Question: I got the database to update, but it only does it for the first row selected not for the others.
'''
Protected Sub btnUpdate_Click(ByVal sender As Object, ByVal e As EventArgs)
For Each row As GridViewRow In GridView6.Rows
' Selects the text from the TextBox
Dim selectedcheck As CheckBox = CType(row.FindControl("chkselect"), CheckBox)
If selectedcheck.Checked = True Then
Dim id As Label = CType(row.FindControl("id"), Label)
cmd.Parameters.AddWithValue("@id", id.Text)
cmd.Parameters.AddWithValue("@compby", txtagent.Text)
cmd.Parameters.AddWithValue("@compdate", lbldate.Text)
cmd.Parameters.AddWithValue("@comments", txtcomments.Text)
cmd.CommandText = "dbo.updatetasks"
cmd.CommandType = CommandType.StoredProcedure
cmd.Connection = conn
conn.Open()
cmd.BeginExecuteNonQuery()
conn.Close()
End If
Next
End Sub
'''

'''
UPDATE dashboardtasks
SET compby = @compby,
comments = @comments,
compdate = @compdate
WHERE id = @id;
'''
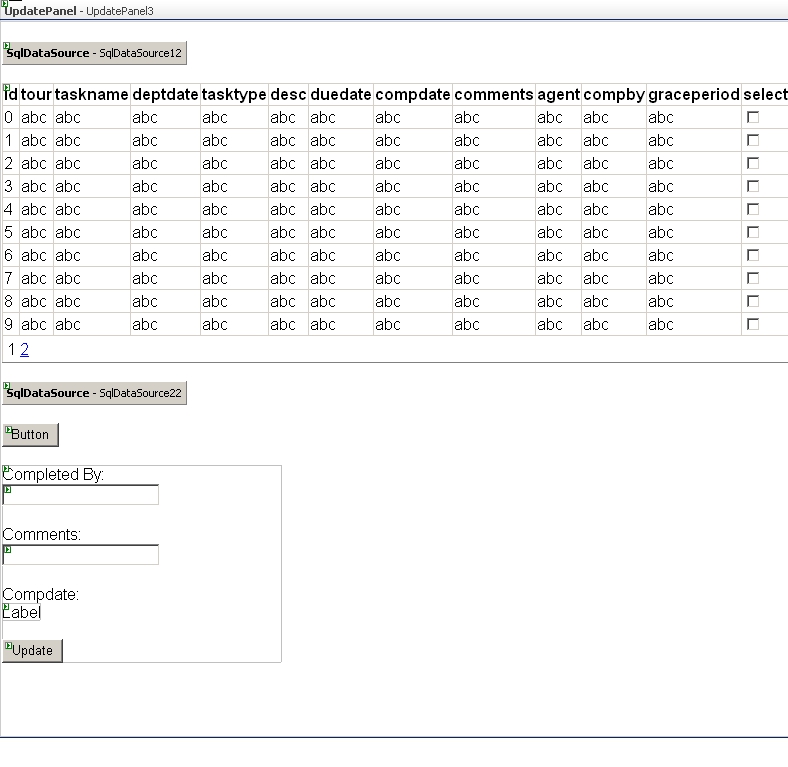
Answer: I'd expect the following to work:
'''
Protected Sub btnUpdate_Click(ByVal sender As Object, ByVal e As EventArgs)
For Each row As GridViewRow In GridView6.Rows
' Selects the text from the TextBox
Dim selectedcheck As CheckBox = CType(row.FindControl("chkselect"), CheckBox)
If selectedcheck.Checked = True Then
Dim id As Label = CType(row.FindControl("id"), Label)
cmd.Parameters.Clear() '<---- Stop adding more and more parameters
cmd.Parameters.AddWithValue("@id", id.Text)
cmd.Parameters.AddWithValue("@compby", txtagent.Text)
cmd.Parameters.AddWithValue("@compdate", lbldate.Text)
cmd.Parameters.AddWithValue("@comments", txtcomments.Text)
cmd.CommandText = "dbo.updatetasks"
cmd.CommandType = CommandType.StoredProcedure
cmd.Connection = conn
conn.Open()
cmd.ExecuteNonQuery() '<--- Don't use the asynchronous variant if you're not going to obey the contract
conn.Close()
End If
Next
End Sub
'''
You would have gotten a nice exception telling you what you'd done wrong if you'd used the synchronous variant of 'ExecuteNonQuery', or obeyed the contract for Asynchronous methods (where you have to call 'EndExecuteNonQuery' to discover the result of your SQL call.